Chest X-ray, PA view. Patient: 64 years old, sex M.
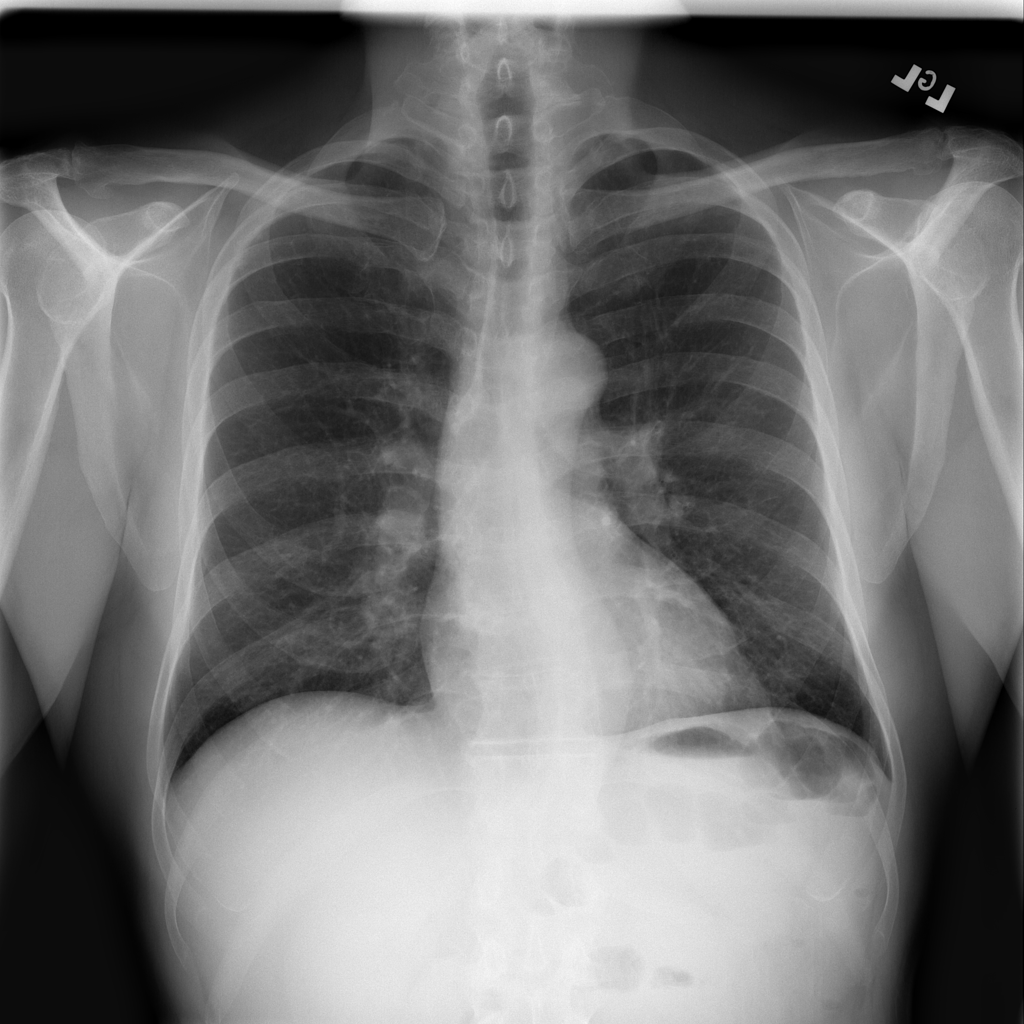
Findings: No Finding